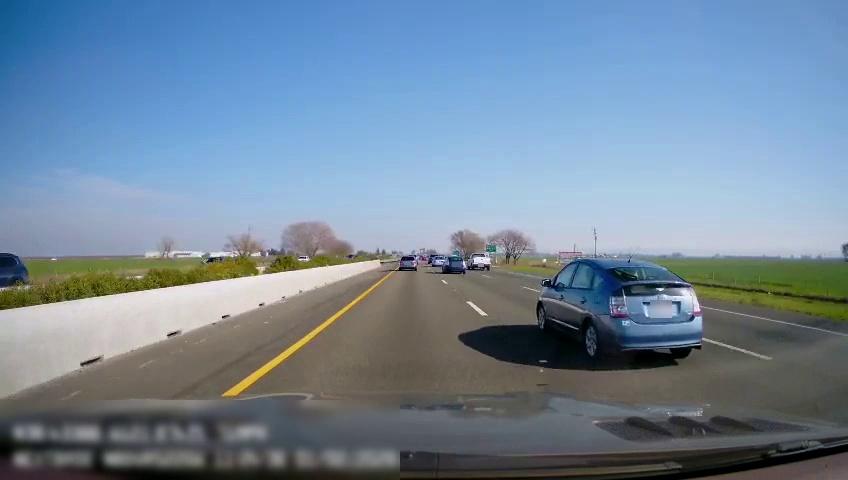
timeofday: Day
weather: Sunny
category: Drivable Space
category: Vehicles | Car
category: Vehicles | SUV
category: Vehicles | SUV
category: Vehicles | Truck
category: Vehicles | Car
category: Vehicles | Car
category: Lanes | Current Lane
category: Lanes | Current Lane
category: Lanes | Alternate Lane
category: Lanes | Alternate Lane
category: Traffic | Signs